Interaction volume radius: 10 \u00c5
Interaction volume height: 15 \u00c5
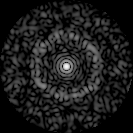
Disorder parameter: 0.8539